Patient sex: M
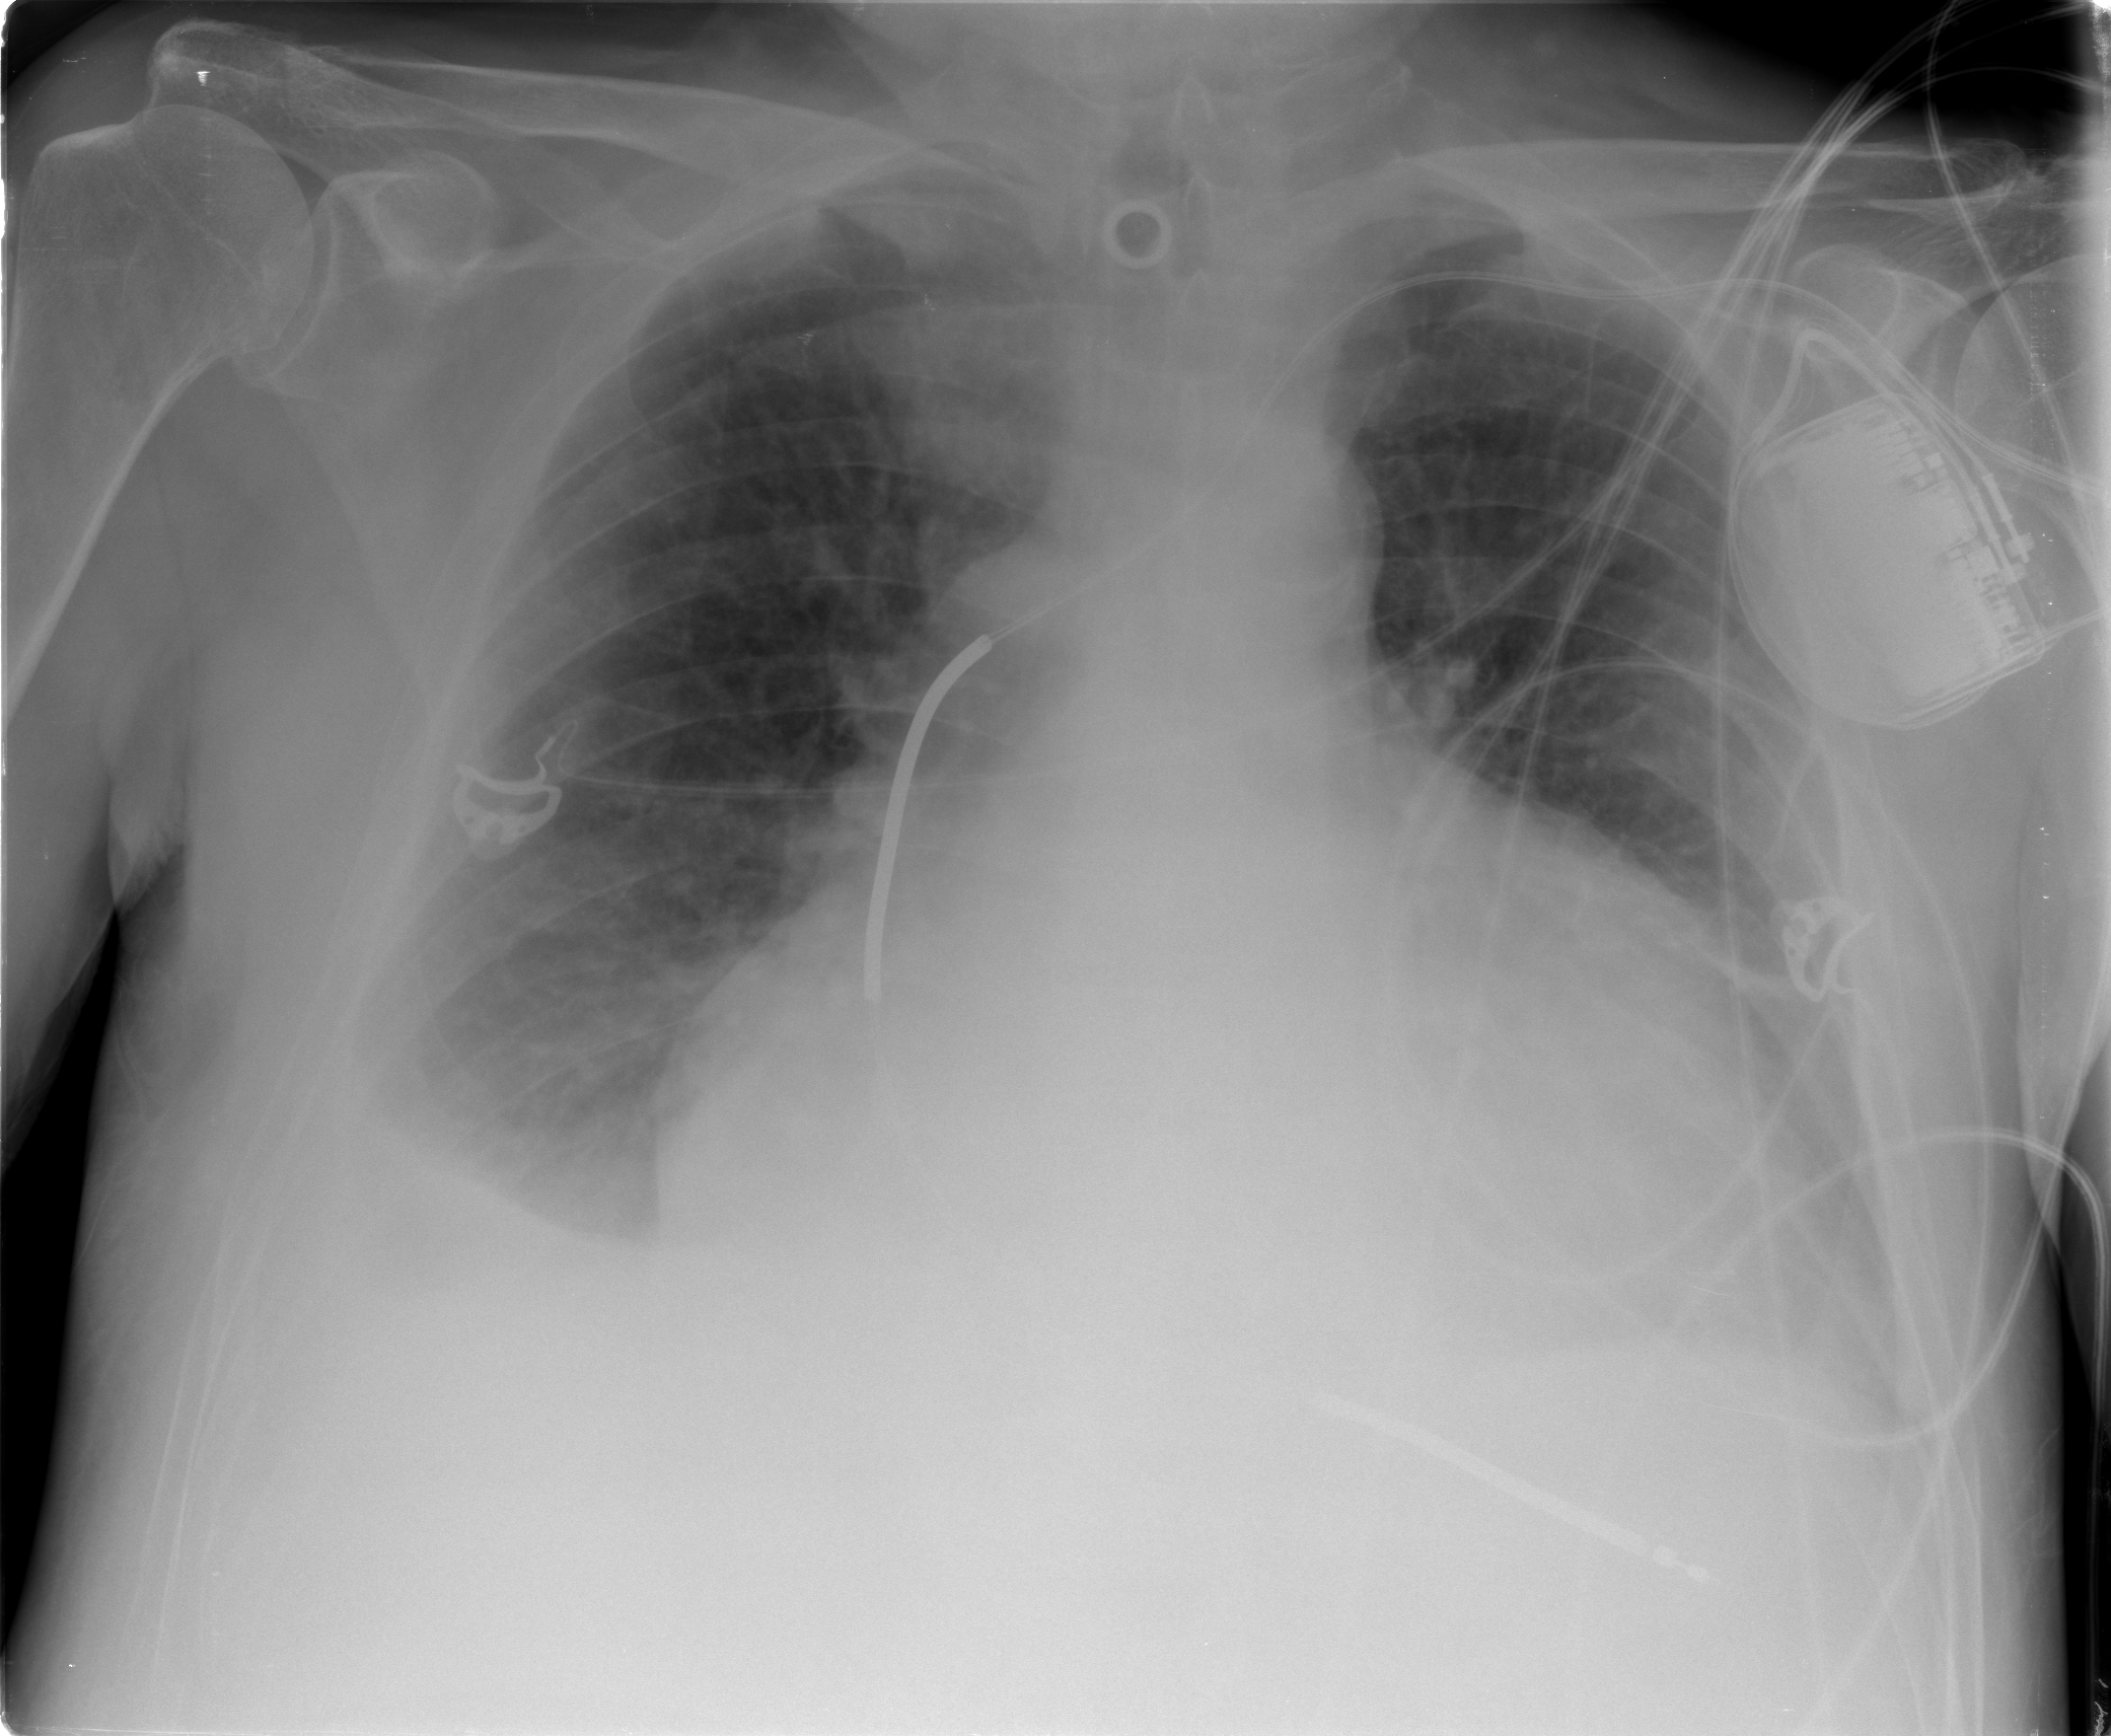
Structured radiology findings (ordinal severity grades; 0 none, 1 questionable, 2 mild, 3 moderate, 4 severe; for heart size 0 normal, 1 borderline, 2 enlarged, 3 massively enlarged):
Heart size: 3
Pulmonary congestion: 2
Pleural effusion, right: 2
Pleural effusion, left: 2
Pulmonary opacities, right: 0
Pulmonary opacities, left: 0
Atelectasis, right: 2
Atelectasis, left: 2